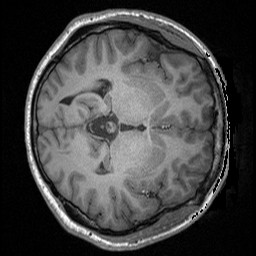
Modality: T1w
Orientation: axial
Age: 21
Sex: male
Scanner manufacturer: siemens
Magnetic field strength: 3 T
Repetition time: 1.64 s
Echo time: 0.00234 s